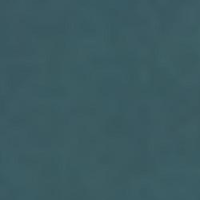
EUNIS habitat code: 14
Species observed at this site:
Filipendula ulmaria